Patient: sex F, age 51
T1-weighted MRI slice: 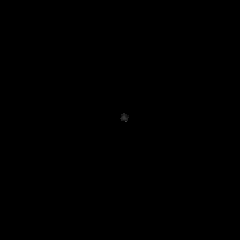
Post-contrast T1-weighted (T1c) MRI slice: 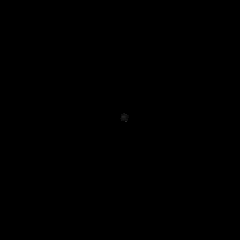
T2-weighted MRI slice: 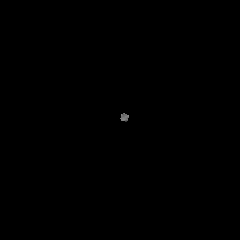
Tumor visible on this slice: no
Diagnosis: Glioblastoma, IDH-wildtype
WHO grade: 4